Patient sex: M
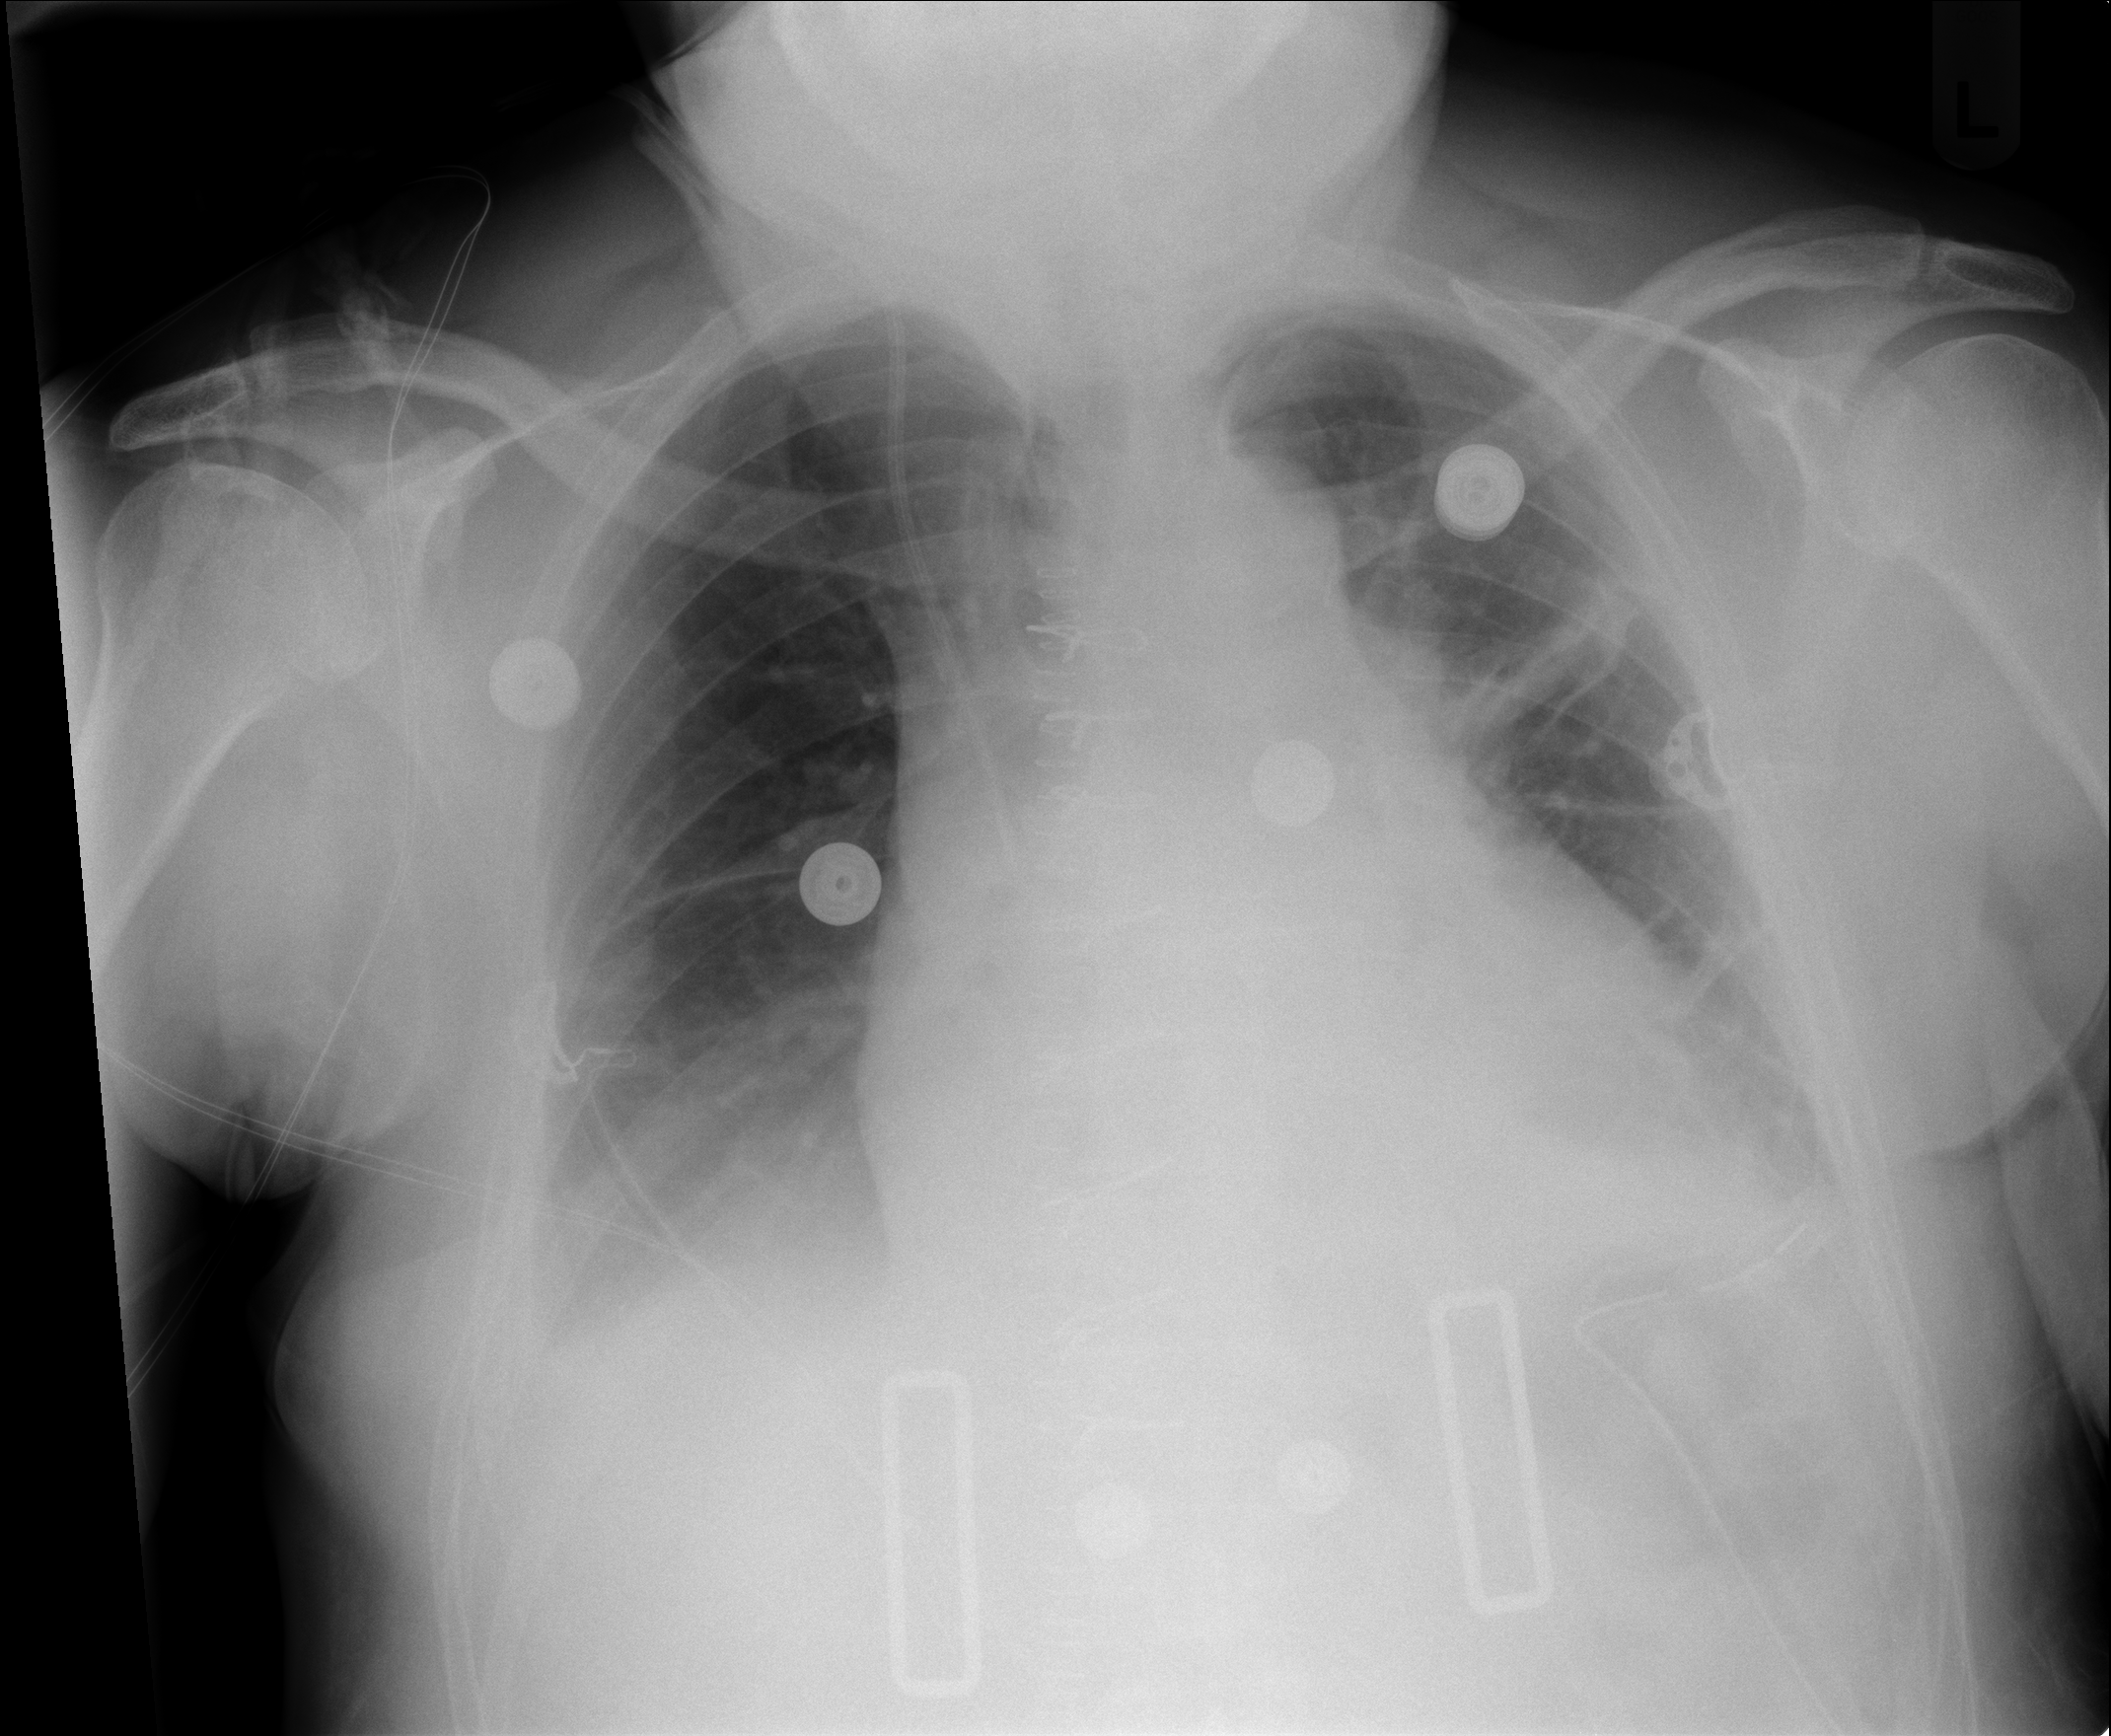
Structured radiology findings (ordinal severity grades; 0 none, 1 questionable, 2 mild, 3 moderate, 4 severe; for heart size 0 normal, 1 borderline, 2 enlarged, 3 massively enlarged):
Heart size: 3
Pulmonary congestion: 2
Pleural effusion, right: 2
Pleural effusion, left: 2
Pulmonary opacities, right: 0
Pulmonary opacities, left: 0
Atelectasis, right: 0
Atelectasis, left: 0